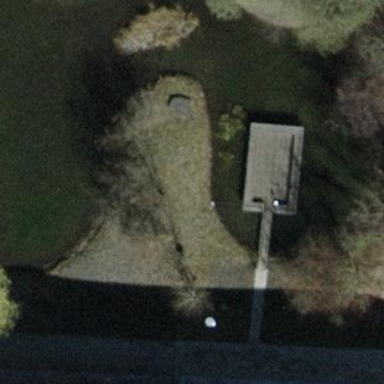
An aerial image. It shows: Pond with natural water.